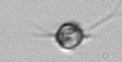
Label: Acanthoica_quattrospina